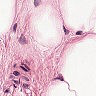
Metastatic tissue present: no